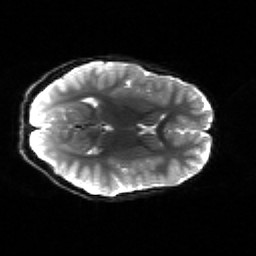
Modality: sbref
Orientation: axial
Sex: female
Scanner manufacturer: siemens
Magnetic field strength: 3 T
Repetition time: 5 s
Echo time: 0.071 s